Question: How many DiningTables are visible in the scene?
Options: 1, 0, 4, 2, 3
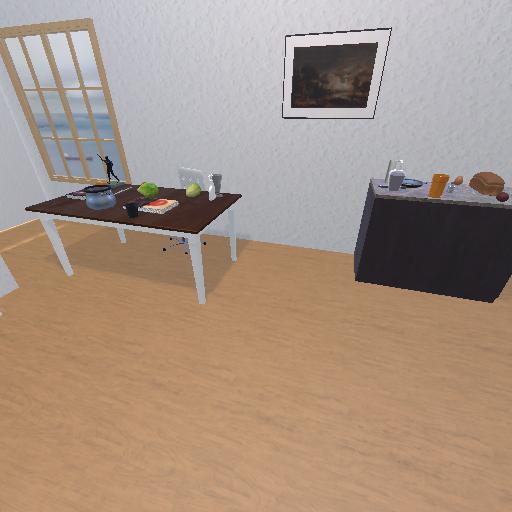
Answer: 1